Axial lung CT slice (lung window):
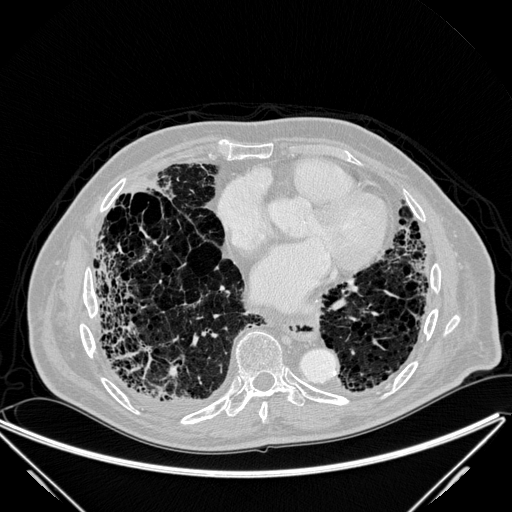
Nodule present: no